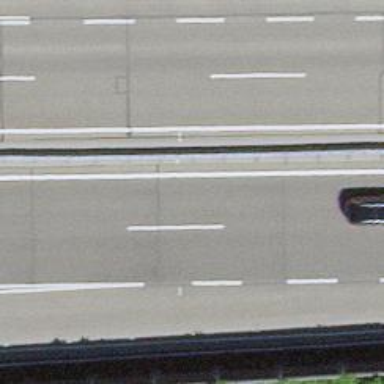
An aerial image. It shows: Motorway link.